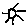
Label: sun